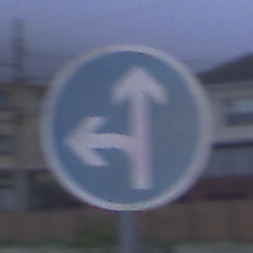
Verkehrszeichen: VorgeschriebeneFahrtrichtungGeradeausOderLinks
Umgebung: Outdoor, Urban
Tageszeit: SunriseSunset
Wetter: Overcast
Licht: Natural
Jahreszeit: NotSpecified
Kontrast: LowContrast